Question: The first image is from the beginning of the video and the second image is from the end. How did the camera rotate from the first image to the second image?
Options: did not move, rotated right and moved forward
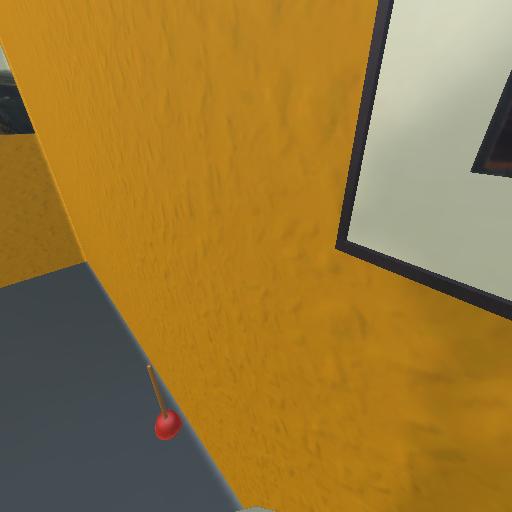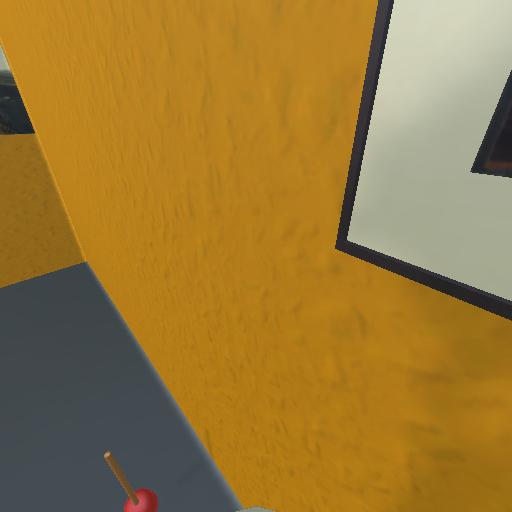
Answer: did not move